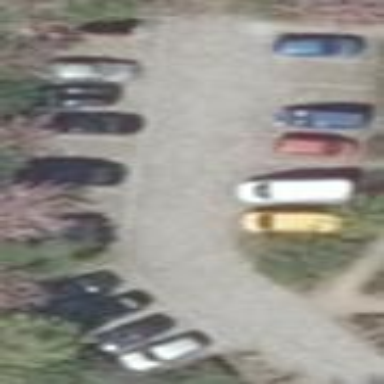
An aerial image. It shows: Parking area.